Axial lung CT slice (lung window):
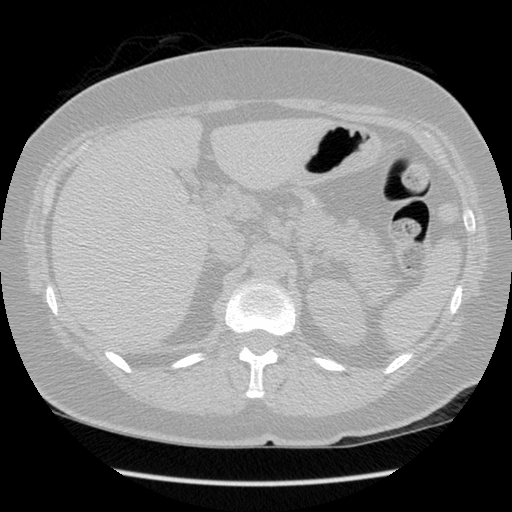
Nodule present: no